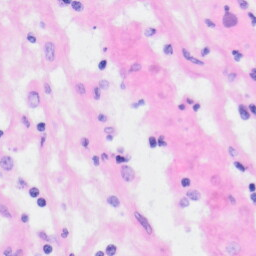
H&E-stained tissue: Kidney